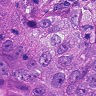
Metastatic tissue present: yes